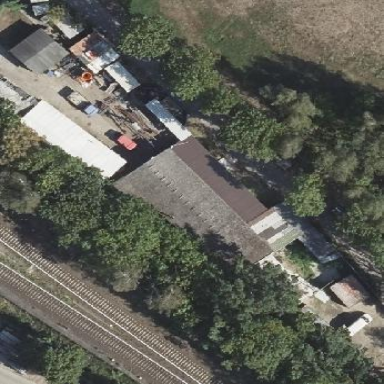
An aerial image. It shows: Industrial building.